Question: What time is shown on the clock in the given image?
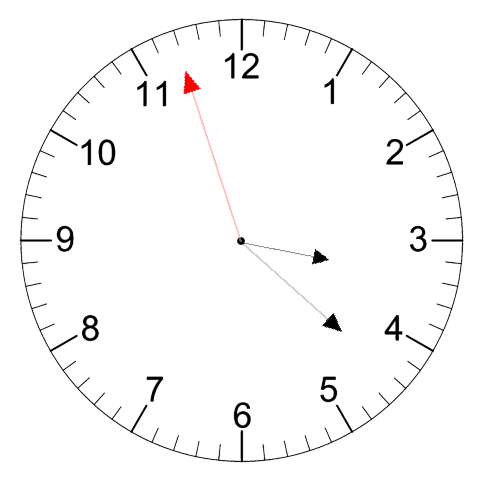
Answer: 03:21:57